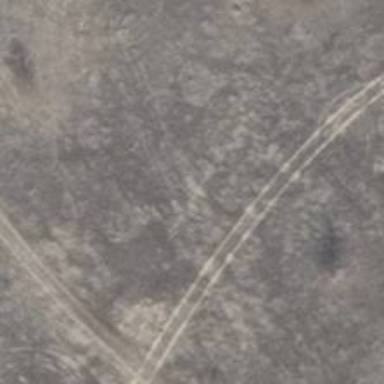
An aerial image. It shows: Sandy track with grade 4 tracktype.